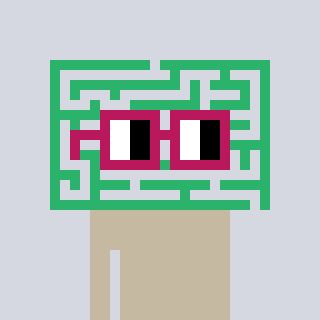
a pixel art character with square dark red glasses, a maze-shaped head and a grayscale-colored body on a cool background